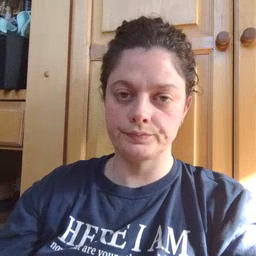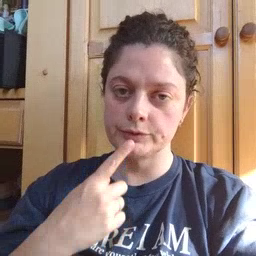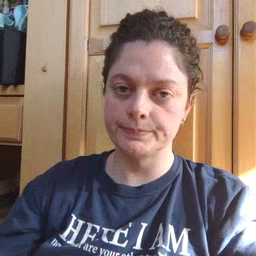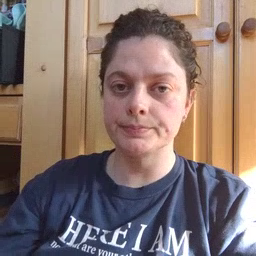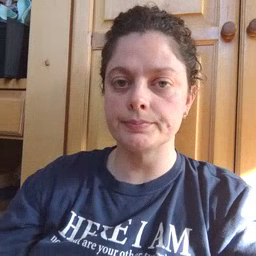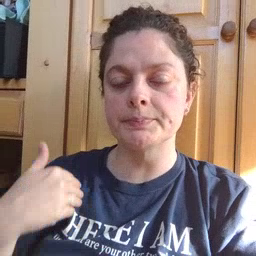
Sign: red